Aerial crown-view tile of a tropical tree (Barro Colorado Island, Panama), acquired 20250317:
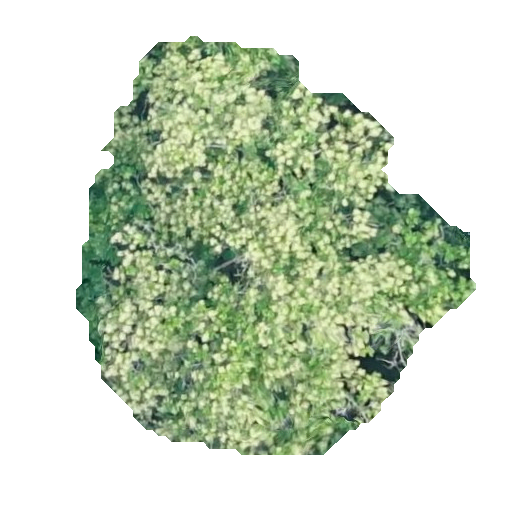
Species: Anacardium excelsum
GBIF accepted scientific name: Anacardium excelsum
Crown area: 172.026 m²